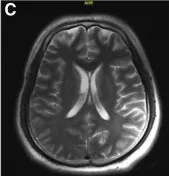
Cranial MRI at day 11 after admission. , MRI plain scan.
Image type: radiology (mri)